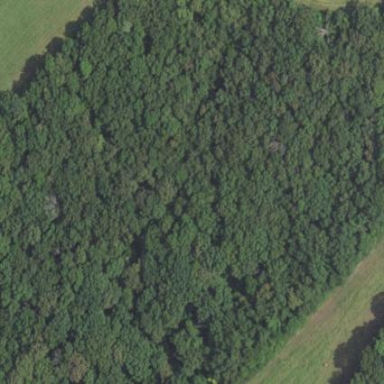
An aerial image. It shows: Woodland with mixed needle-leaved trees.